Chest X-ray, PA view. Patient: 10 years old, sex M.
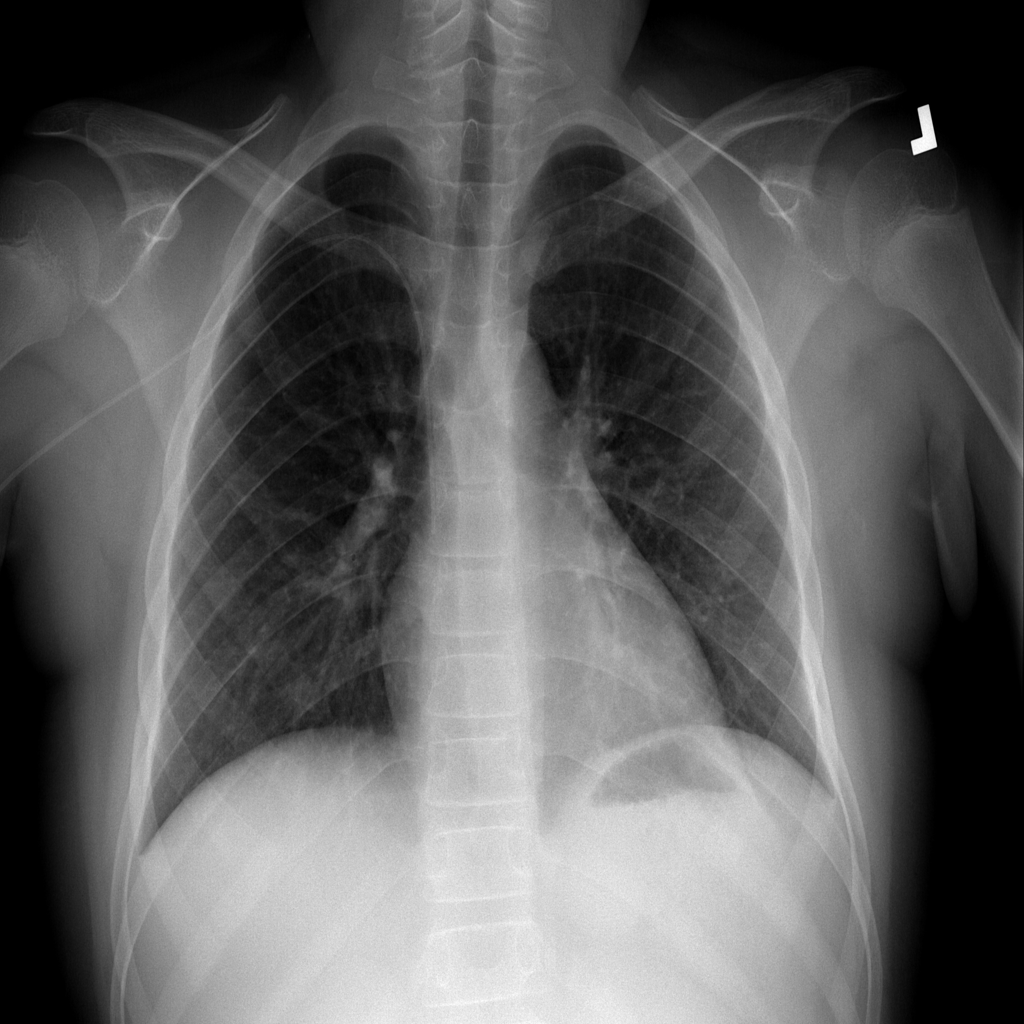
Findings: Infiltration